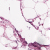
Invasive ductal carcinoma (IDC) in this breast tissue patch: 0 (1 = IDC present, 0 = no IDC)